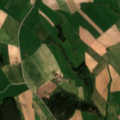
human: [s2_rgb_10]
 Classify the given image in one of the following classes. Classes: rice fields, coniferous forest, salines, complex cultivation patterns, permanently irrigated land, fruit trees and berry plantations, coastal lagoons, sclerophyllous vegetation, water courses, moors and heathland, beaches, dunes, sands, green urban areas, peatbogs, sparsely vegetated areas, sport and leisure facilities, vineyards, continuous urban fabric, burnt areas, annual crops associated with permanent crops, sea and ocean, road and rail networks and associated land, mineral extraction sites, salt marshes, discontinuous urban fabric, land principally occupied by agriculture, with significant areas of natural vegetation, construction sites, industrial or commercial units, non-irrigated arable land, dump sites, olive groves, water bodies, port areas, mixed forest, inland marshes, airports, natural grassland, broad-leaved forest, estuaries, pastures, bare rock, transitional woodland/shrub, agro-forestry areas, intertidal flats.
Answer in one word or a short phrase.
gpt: non-irrigated arable land, complex cultivation patterns, land principally occupied by agriculture, with significant areas of natural vegetation, mixed forest